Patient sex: M
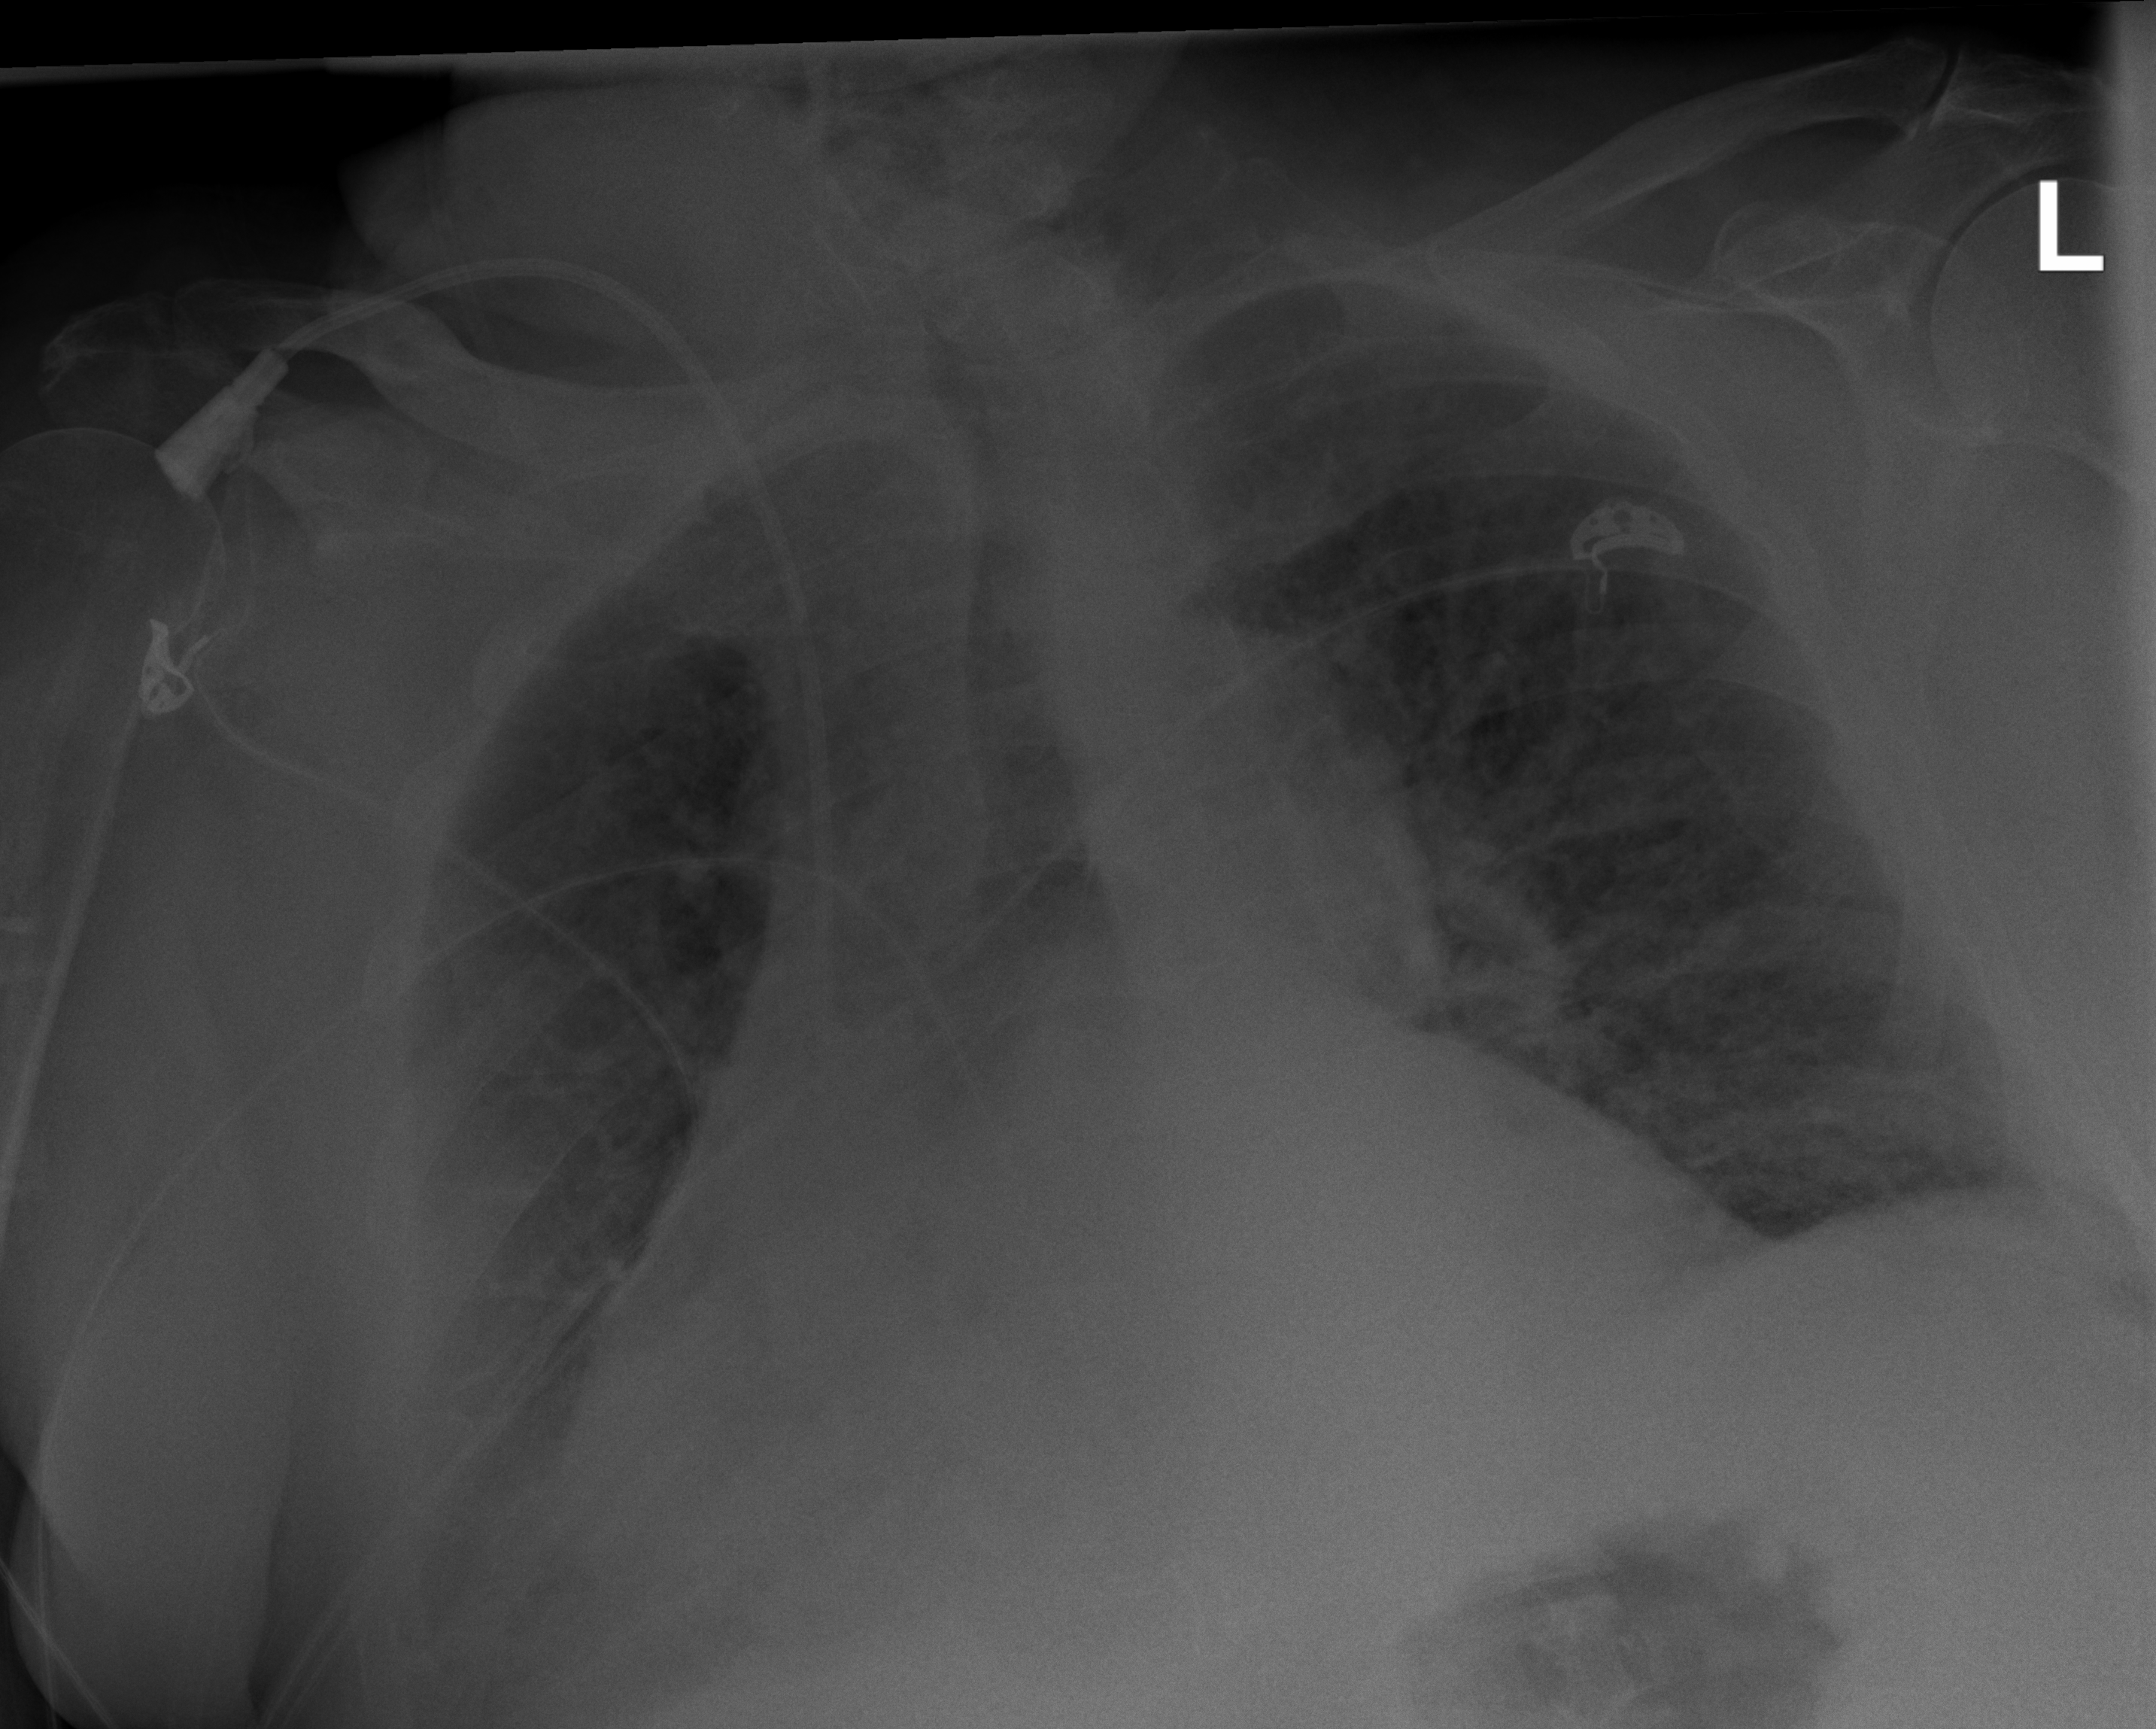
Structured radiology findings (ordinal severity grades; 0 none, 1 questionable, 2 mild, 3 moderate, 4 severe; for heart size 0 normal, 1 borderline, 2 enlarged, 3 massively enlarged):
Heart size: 2
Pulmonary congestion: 3
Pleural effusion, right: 2
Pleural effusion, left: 2
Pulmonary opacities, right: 2
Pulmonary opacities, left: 2
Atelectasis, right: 3
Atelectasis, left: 2